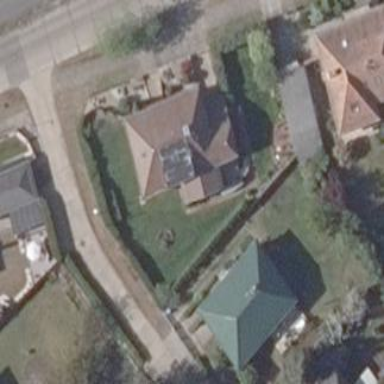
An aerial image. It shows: Detached building with hipped roof shape.